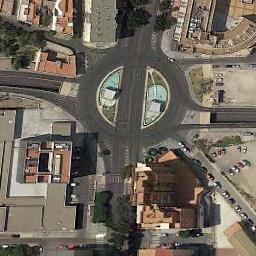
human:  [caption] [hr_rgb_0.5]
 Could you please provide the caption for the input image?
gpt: There are several vehicles driving on the road at the roundabout, There are some buildings and some trees and some lawns around the roundabout, And many cars are parked in the open space beside the roundabout .

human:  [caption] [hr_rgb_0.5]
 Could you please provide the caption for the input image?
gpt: There are many buildings of different shapes and sizes around the roundabout .

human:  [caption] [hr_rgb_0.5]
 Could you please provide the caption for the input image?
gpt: The roundabout is next to buildings and trees .

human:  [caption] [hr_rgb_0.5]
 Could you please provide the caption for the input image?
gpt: The roundabout with some exits and entrances is surrounded by some buildings and a road goes through the roundabout .

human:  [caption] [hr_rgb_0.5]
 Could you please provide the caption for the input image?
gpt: There are some buildings around the roundabout .